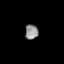
Tissue: prostate
Cell type: B cells
Senescence score: 0.7848
Nuclear area (px): 190
Mean DAPI intensity: 143.616